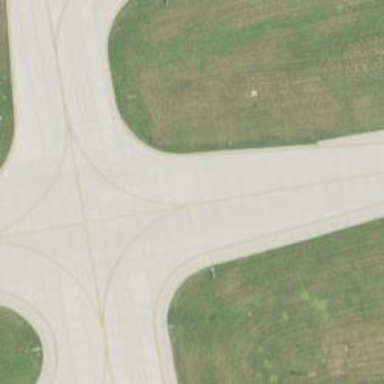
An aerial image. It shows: Image of taxiway at airport.